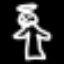
Label: angel